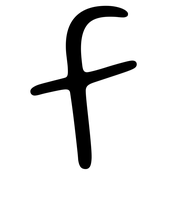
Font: Gluten_ExtraLight